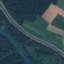
Label: Highway